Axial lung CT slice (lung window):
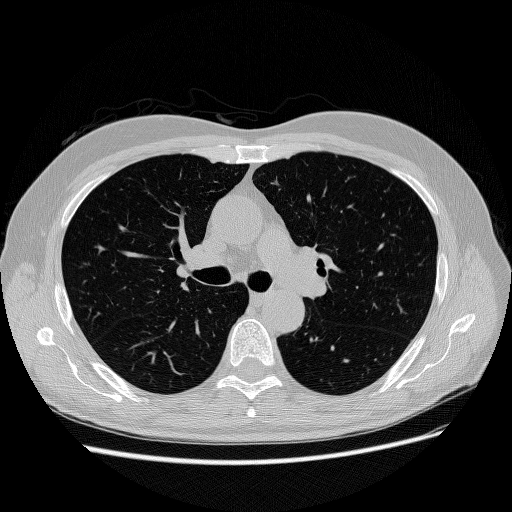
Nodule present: no